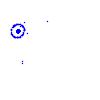
Particle: pion